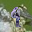
Label: 4